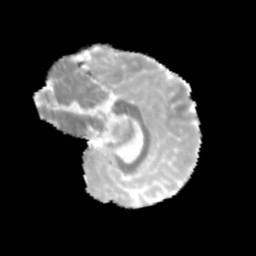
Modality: MD
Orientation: sagittal
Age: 10
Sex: male
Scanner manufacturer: siemens
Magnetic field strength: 3 T
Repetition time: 3.8 s
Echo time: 0.07 s